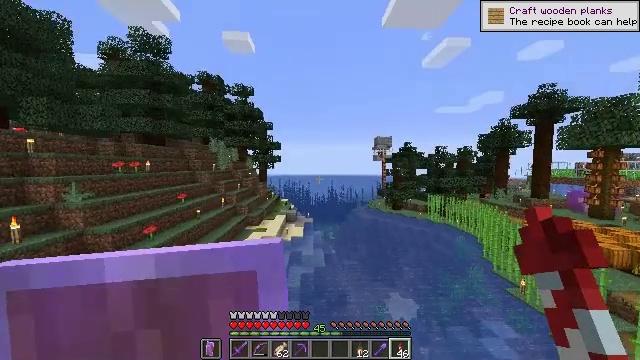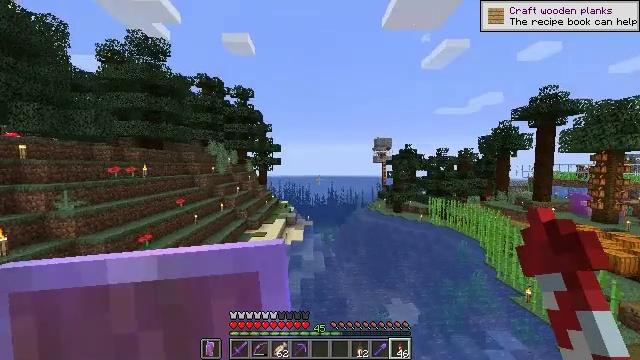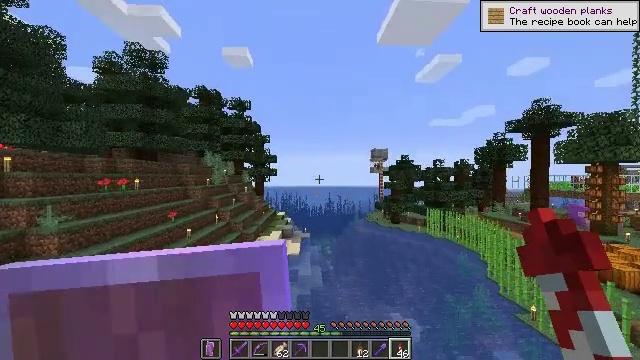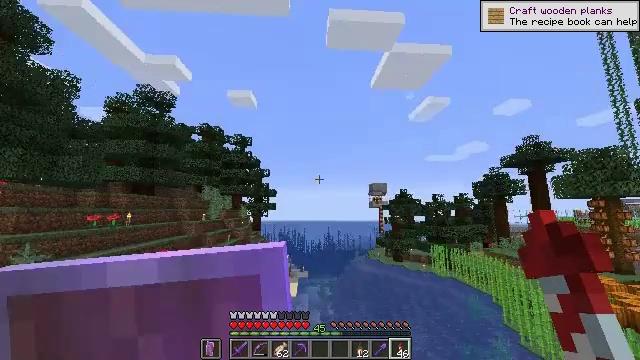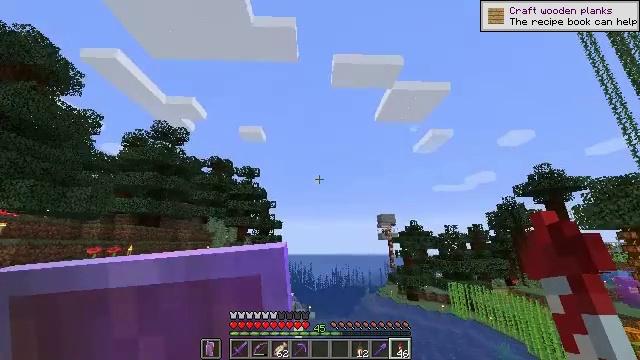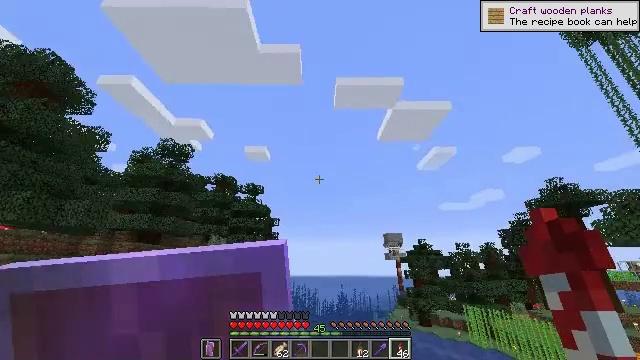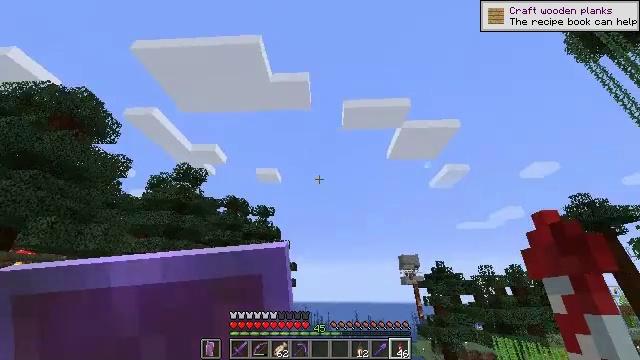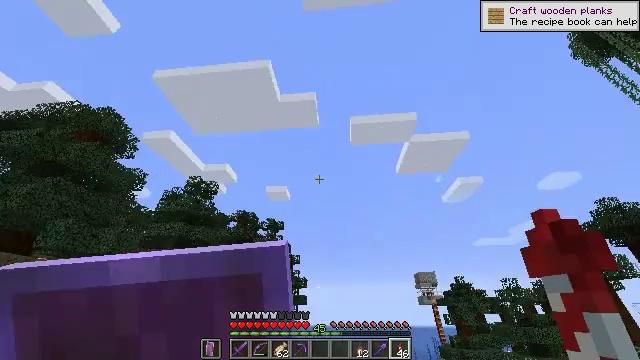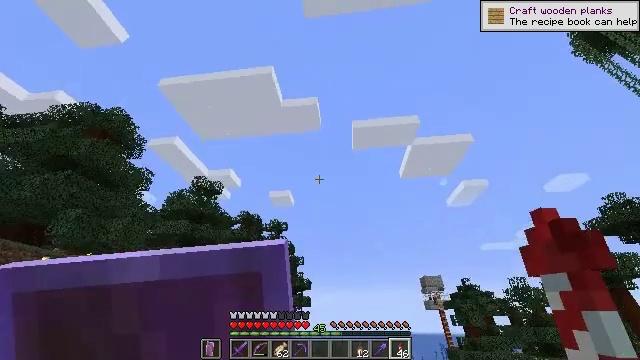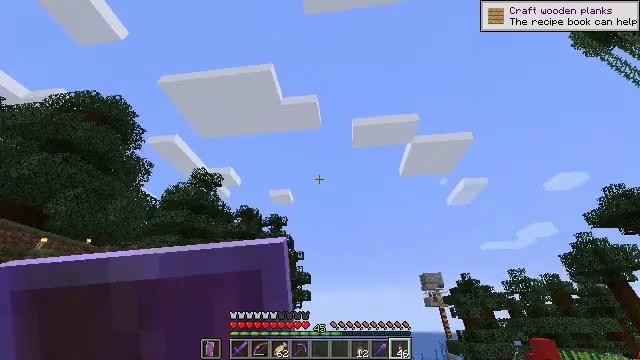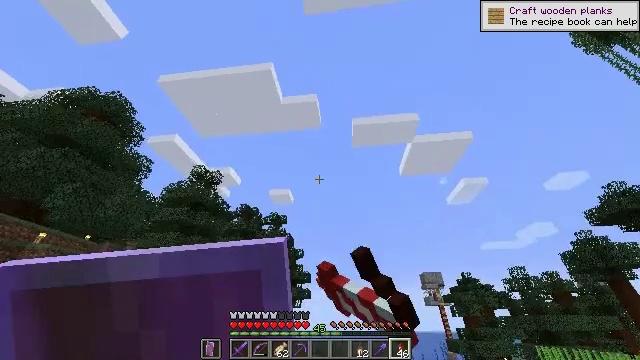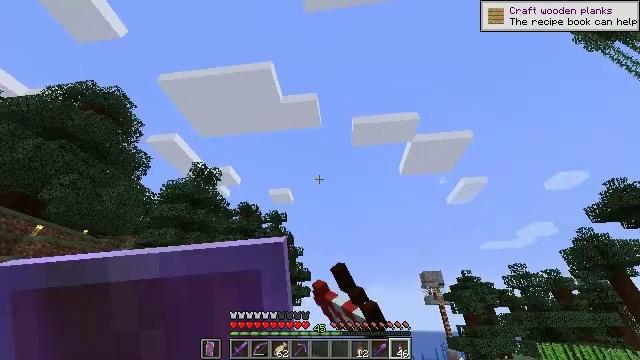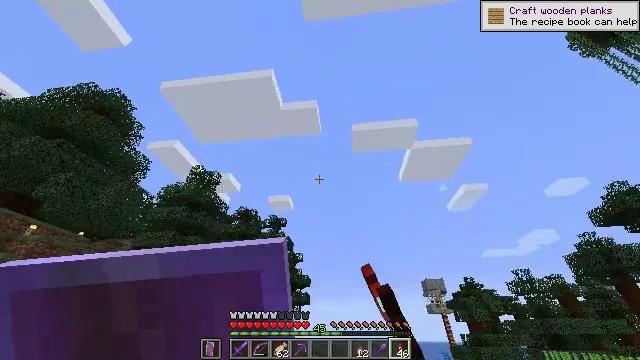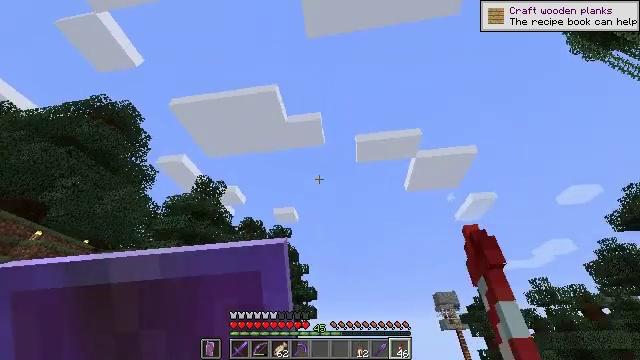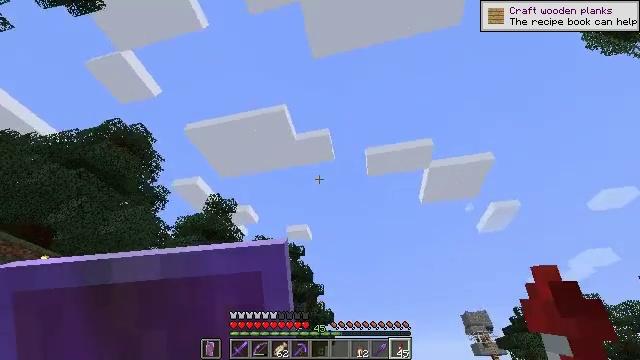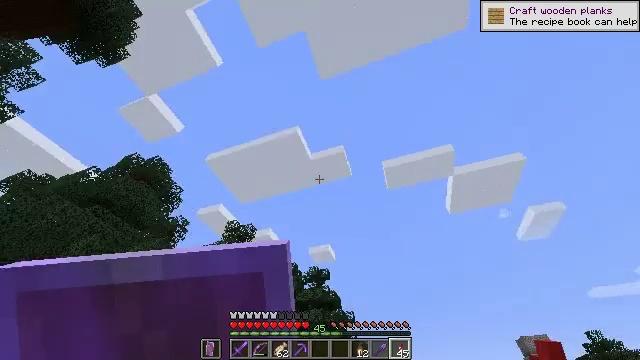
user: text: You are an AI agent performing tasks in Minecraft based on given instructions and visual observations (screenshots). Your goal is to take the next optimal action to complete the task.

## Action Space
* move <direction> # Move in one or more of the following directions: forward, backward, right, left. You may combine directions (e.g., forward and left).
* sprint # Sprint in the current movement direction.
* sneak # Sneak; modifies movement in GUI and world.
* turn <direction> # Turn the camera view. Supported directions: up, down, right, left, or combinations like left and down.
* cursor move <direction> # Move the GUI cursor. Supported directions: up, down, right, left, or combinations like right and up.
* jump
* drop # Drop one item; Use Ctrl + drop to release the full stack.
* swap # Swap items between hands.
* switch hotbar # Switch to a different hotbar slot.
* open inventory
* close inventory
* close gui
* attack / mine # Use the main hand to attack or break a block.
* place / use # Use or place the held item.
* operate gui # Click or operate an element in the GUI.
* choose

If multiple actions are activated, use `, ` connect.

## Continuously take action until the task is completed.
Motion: motion action
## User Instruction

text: Collect spruce leaves for landscaping.
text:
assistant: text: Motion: move forward, sprint, jump
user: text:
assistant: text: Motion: move forward, sprint, turn up, jump
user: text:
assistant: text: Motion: move forward, sprint, turn up
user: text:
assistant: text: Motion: move forward, sprint, turn left and up
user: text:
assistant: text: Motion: move forward, sprint, turn left and up
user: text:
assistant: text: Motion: move forward, sprint, turn left and up, jump
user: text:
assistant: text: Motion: move forward, sprint, turn left and up, jump
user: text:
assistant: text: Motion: move forward, sprint, turn left and up, jump
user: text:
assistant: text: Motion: move forward, sprint, use / place, jump
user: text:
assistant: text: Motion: move forward, sprint, use / place, jump
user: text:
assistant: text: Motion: move forward, sprint, jump
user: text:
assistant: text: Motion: move forward, sprint, turn up, jump
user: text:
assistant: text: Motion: move forward, sprint, turn left and up, jump
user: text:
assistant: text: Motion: move forward, sprint, turn left and up, jump
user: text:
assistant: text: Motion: move forward, sprint, turn left and up, jump
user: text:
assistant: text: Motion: move forward, sprint, turn left and up, jump
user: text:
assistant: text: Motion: move forward, sprint, turn left and up
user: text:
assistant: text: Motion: move forward, sprint, turn left
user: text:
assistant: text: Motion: move forward, sprint, turn left and up
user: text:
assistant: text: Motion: move forward, sprint, turn left
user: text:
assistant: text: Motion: move forward, sprint, turn left
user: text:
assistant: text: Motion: move forward, sprint, turn left
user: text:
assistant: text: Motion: move forward, sprint
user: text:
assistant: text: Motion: move forward, sprint, turn left and up
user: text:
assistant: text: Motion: move forward, sprint, turn left and up
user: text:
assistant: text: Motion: move forward, sprint
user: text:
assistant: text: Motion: move forward, sprint
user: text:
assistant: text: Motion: move forward, sprint, turn left
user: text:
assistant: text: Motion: move forward, sprint, turn left
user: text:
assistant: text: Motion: move forward, sprint